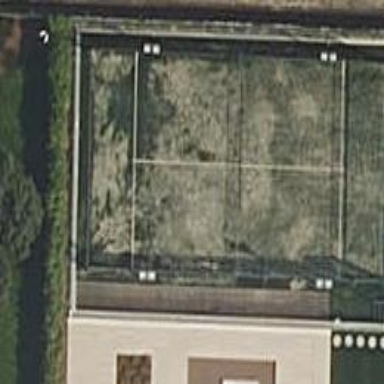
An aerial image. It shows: Tennis court on pitch designated for leisure land.